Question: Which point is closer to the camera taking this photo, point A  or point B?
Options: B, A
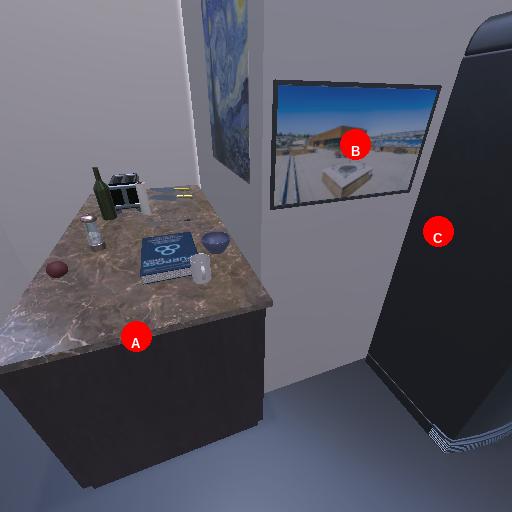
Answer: B